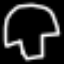
Label: mushroom